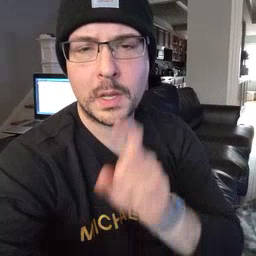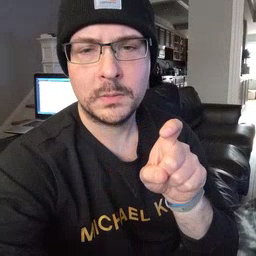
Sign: closet